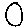
Label: circle